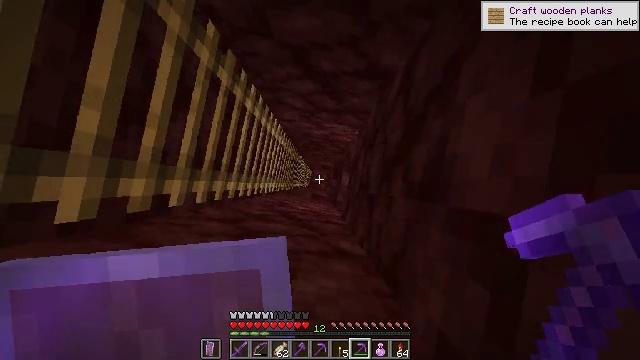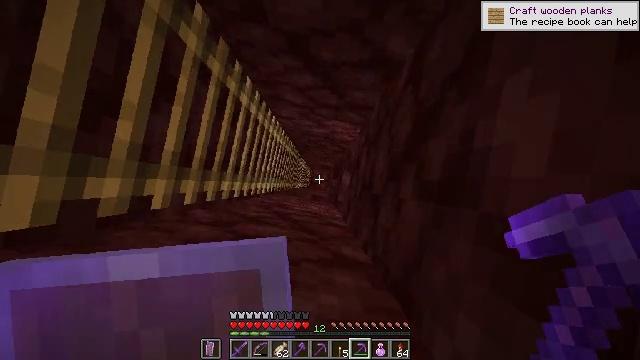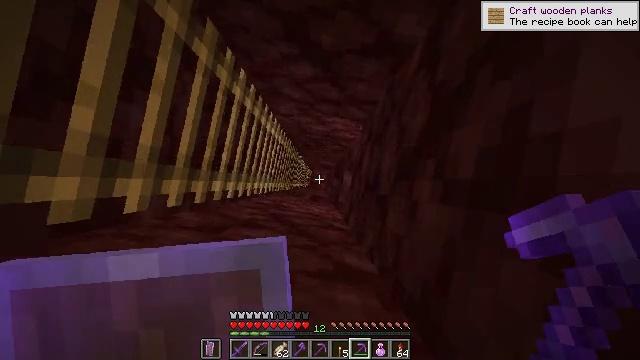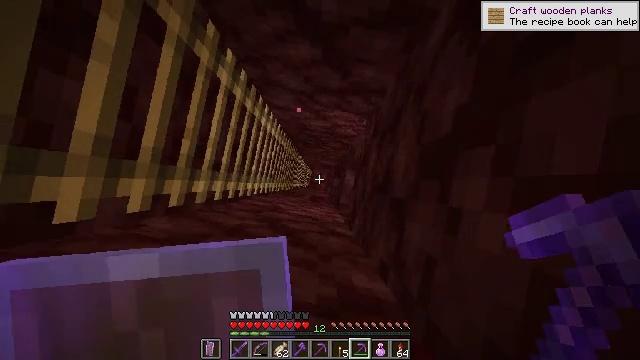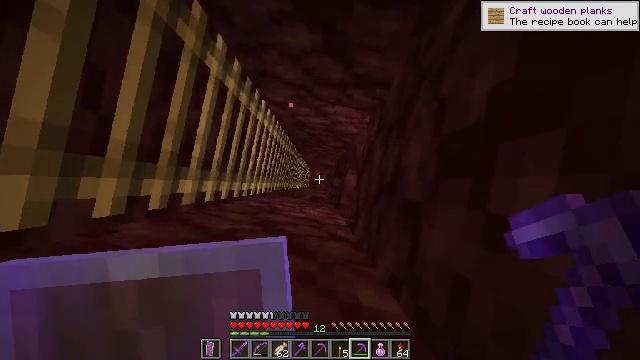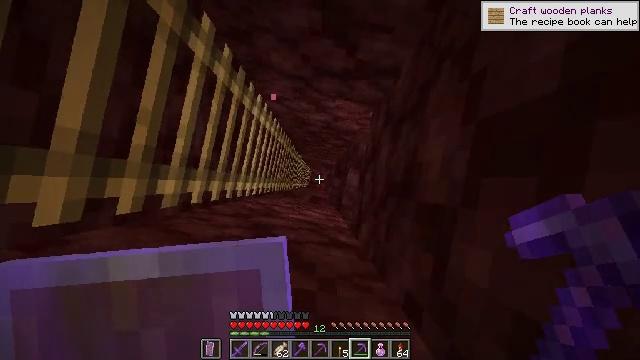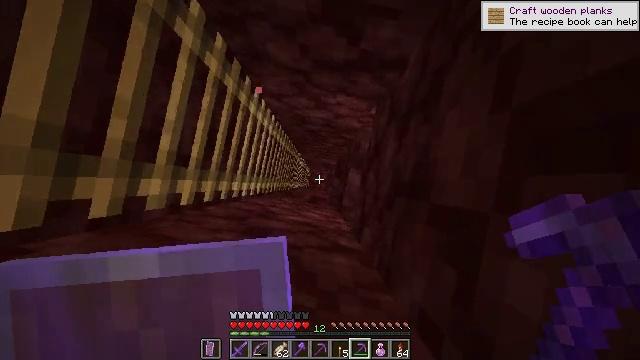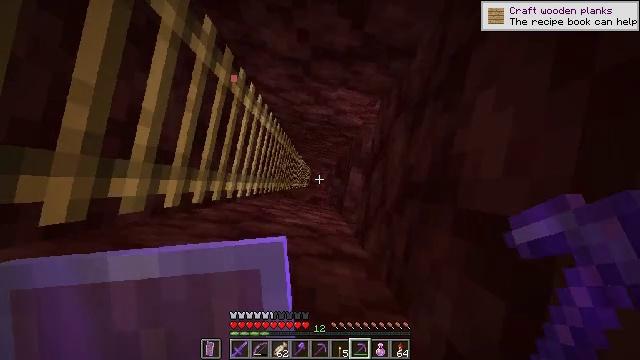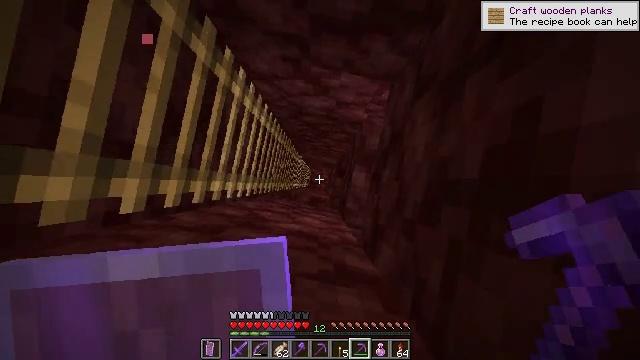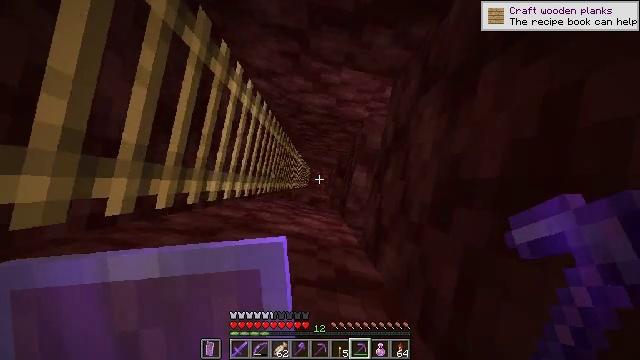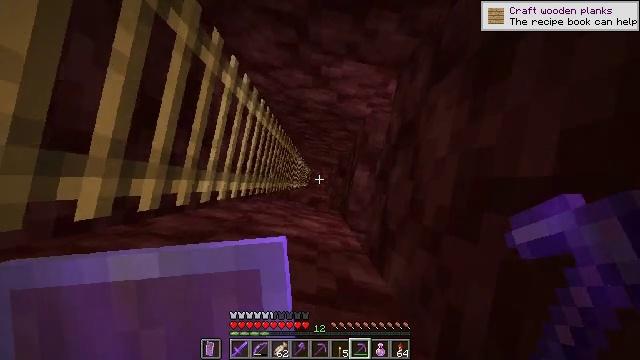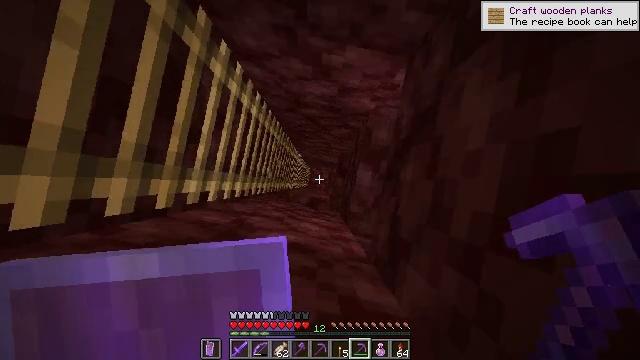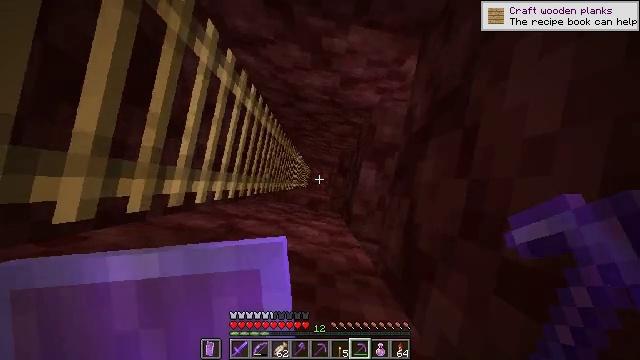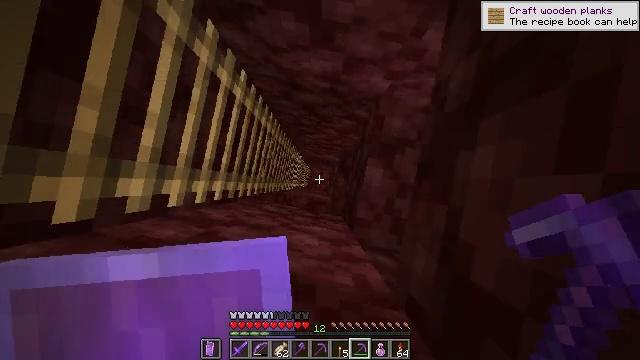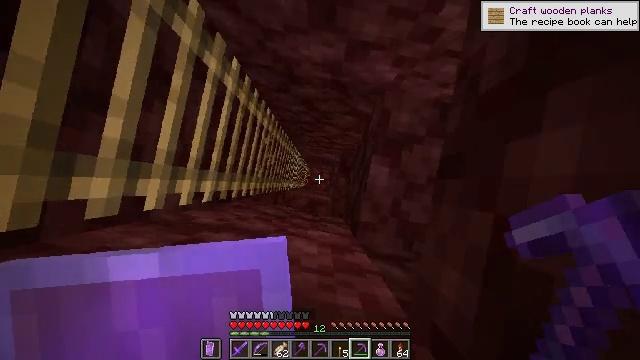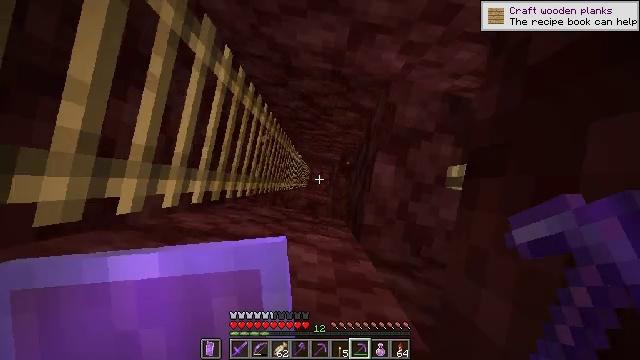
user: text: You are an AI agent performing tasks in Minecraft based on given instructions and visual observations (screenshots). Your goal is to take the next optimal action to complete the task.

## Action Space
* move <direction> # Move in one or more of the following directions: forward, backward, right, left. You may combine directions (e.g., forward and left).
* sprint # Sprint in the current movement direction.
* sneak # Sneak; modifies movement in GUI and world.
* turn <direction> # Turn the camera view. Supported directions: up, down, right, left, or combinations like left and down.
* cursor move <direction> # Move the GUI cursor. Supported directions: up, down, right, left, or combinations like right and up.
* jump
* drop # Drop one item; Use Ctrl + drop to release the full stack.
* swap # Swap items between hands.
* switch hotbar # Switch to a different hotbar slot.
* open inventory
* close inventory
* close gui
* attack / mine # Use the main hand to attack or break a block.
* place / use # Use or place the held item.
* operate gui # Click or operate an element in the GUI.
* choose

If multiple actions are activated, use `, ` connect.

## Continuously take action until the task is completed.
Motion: motion action
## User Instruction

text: Dig up the nether quartz ore.
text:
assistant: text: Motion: no_op
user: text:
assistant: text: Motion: no_op
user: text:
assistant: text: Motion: no_op
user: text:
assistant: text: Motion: no_op
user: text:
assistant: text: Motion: no_op
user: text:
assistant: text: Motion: no_op
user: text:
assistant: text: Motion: no_op
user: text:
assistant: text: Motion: no_op
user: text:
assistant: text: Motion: no_op
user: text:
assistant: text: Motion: no_op
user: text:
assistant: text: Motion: no_op
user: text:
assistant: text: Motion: no_op
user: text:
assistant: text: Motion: no_op
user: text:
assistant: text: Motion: no_op
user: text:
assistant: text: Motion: no_op
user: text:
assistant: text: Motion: no_op
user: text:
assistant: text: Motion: no_op
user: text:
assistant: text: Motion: no_op
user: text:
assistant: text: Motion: no_op
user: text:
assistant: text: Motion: no_op
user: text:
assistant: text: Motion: no_op
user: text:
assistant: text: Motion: no_op
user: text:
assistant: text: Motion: no_op
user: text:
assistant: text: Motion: no_op
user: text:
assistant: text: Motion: no_op
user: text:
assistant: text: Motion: no_op
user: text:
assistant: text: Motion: no_op
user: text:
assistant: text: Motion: no_op
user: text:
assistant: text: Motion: no_op
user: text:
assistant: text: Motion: no_op